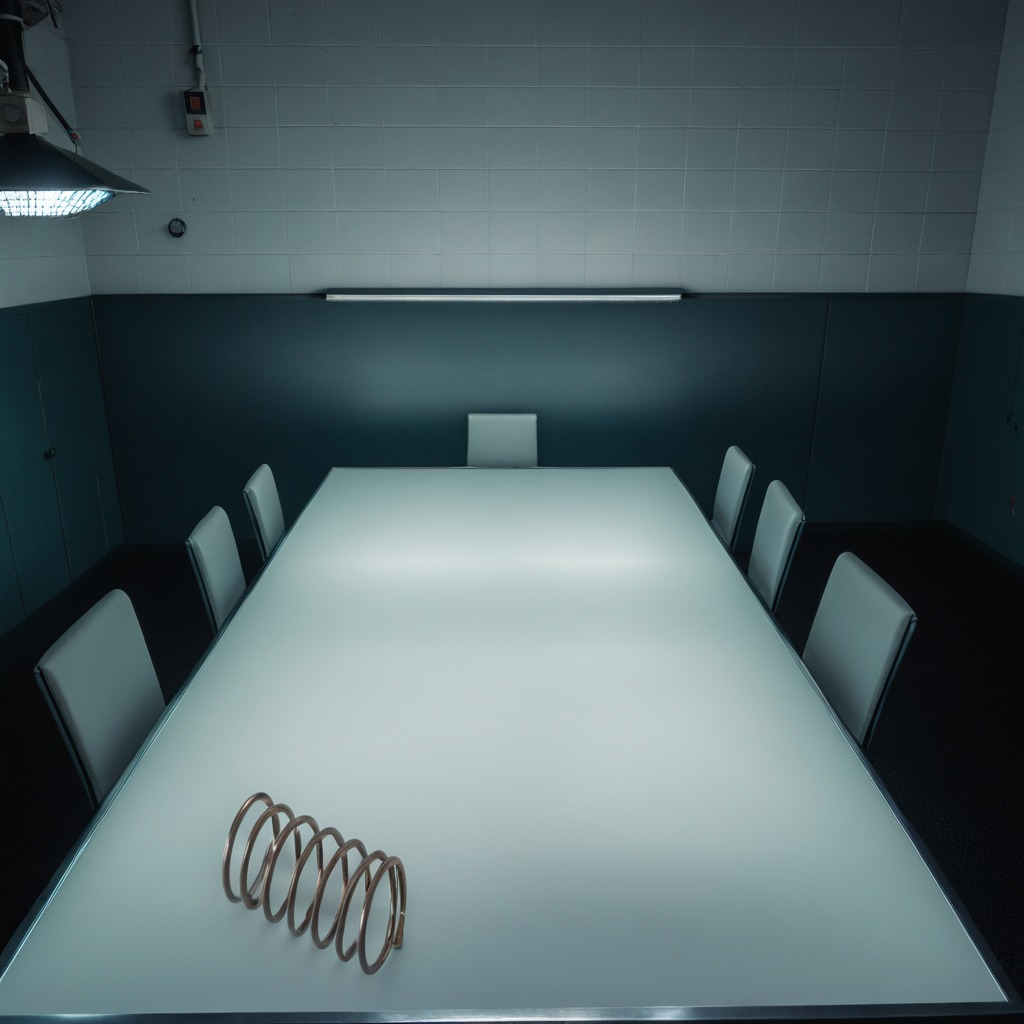
A coiled metal spring is lying on the clean empty table in a railway signal maintenance room lit by harsh overhead fluorescents photorealistic surface textures crisp shadows high dynamic range